Aerial crown-view tile of a tropical tree (Barro Colorado Island, Panama), acquired 20240813:
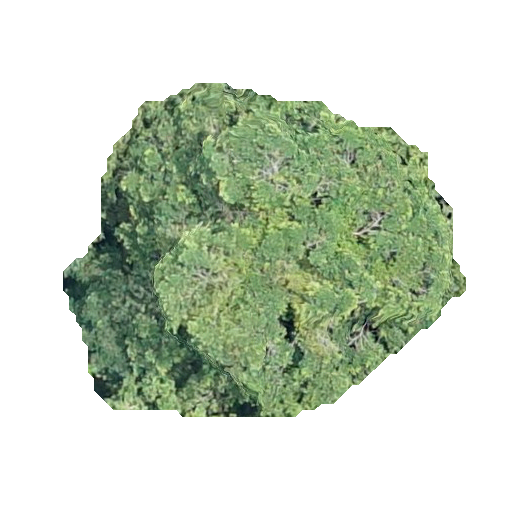
Species: Terminalia amazonia
GBIF accepted scientific name: Terminalia amazonica
Crown area: 150.04 m²